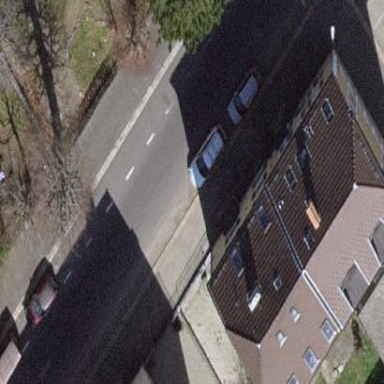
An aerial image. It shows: Street-side parallel parking available at this location.